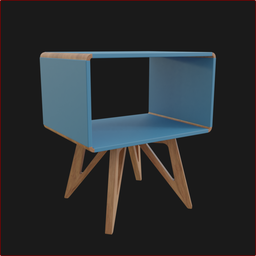
Label: furniture